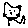
Label: cat